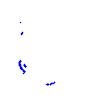
Particle: kaon